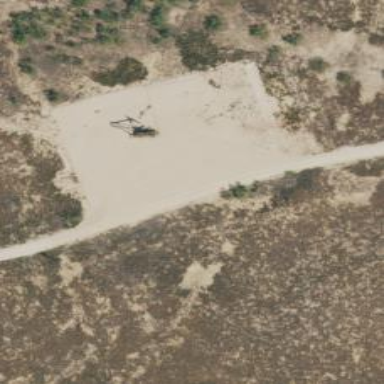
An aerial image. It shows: Petroleum well.